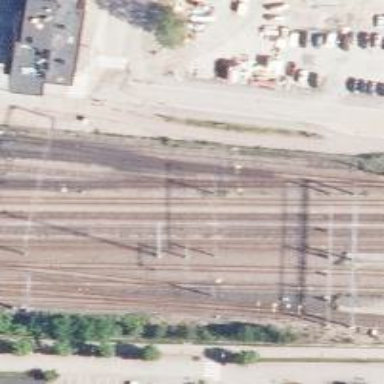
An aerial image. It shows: Railway yard in service.